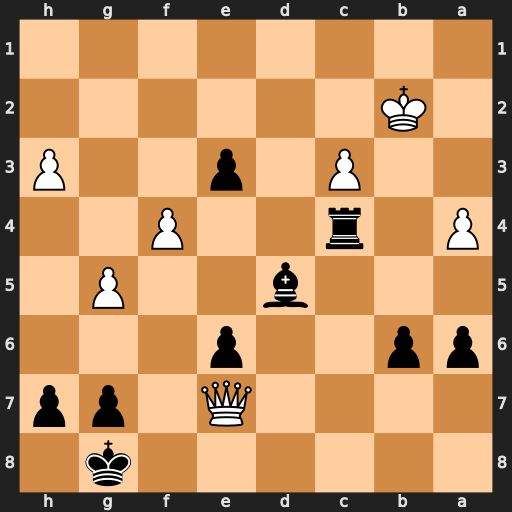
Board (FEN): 6k1/4Q1pp/pp2p3/3b2P1/P1r2P2/2P1p2P/1K6/8
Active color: b
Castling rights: -
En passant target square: -
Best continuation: Rxf4 Kc2 Bc4 Qd8+ Rf8